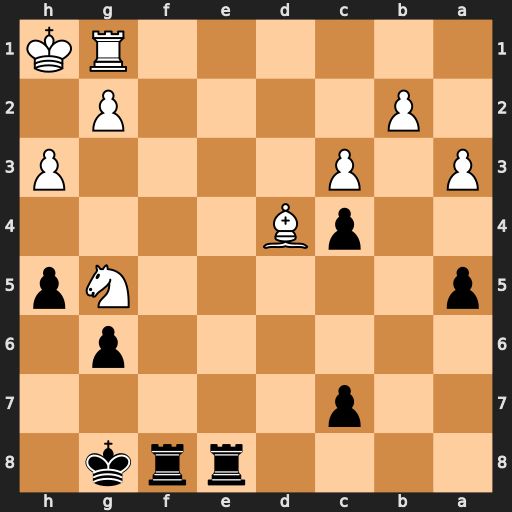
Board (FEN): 4rrk1/2p5/6p1/p5Np/2pB4/P1P4P/1P4P1/6RK
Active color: b
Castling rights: -
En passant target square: -
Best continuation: c5 Bxc5 Rf5 Nf3 Rxc5